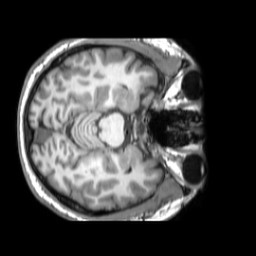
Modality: T1w
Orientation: axial